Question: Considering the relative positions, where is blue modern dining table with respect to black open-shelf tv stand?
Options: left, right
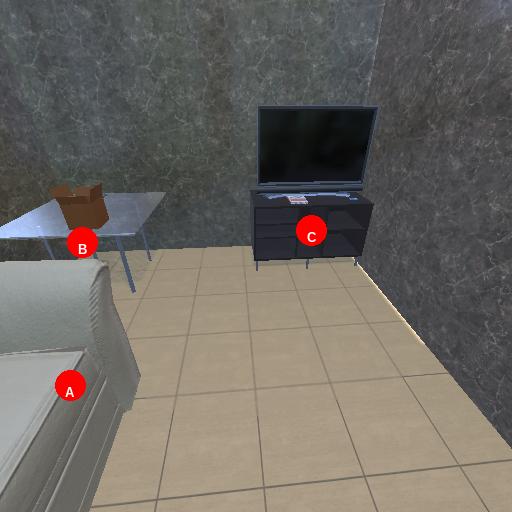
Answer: left